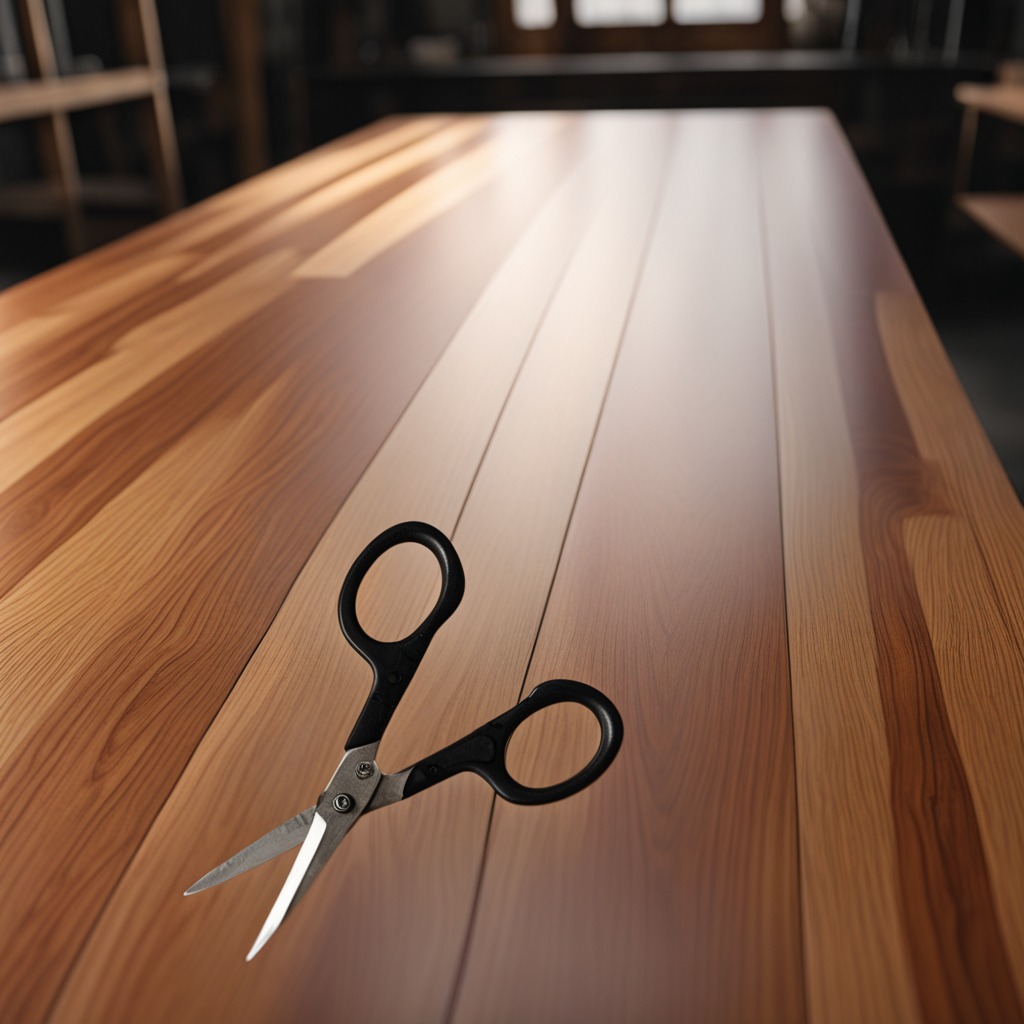
A scissor is lying on the wooden table.